Field crop: maize
Growth stage: 2
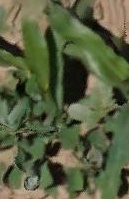
Species: maize